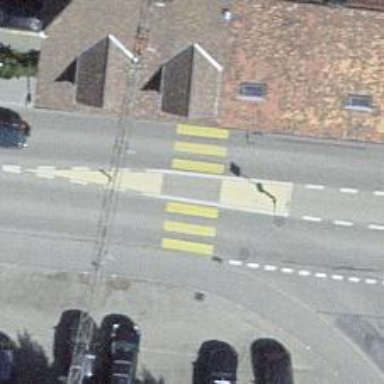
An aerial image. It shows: Marked crossing with pedestrian island. The crossing has visible markings.